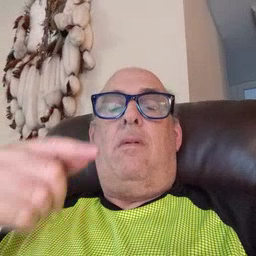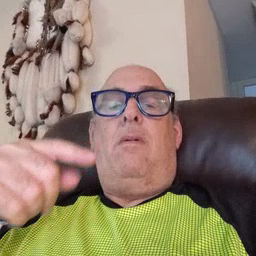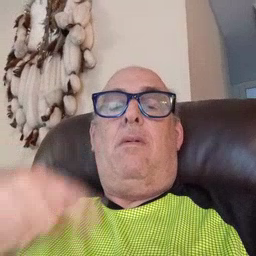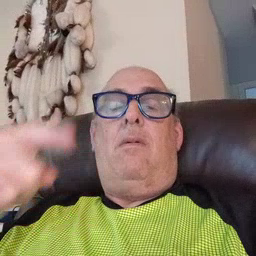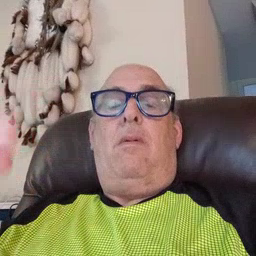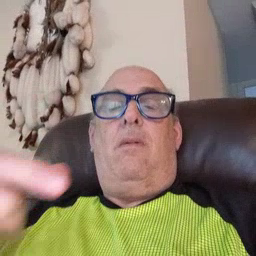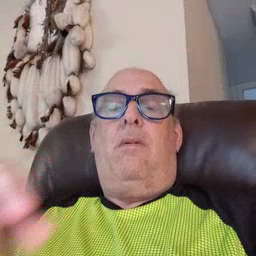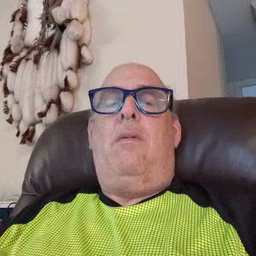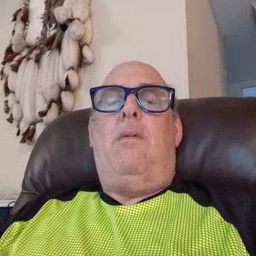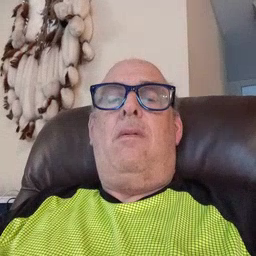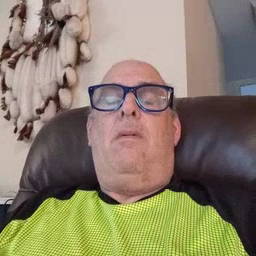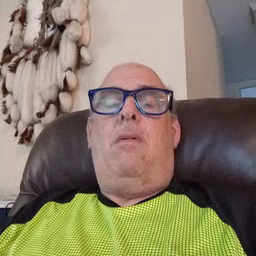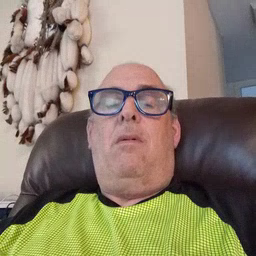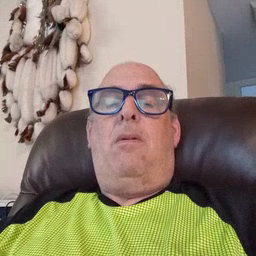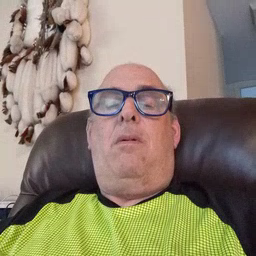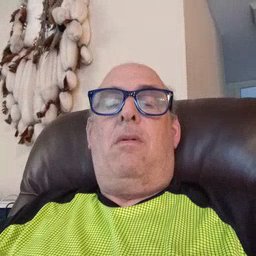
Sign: go